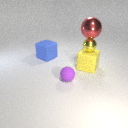
small yellow metal sphere below large red metal sphere